Question: The image below represents what I'm trying to achieve. The main object is a div that is position:relative. The two protruding arrow tabs are divs that are position:absolute with negative values so that they sit outside of the parent's perimeter.
This works fine in all browsers except IE7 and IE8 which cut the tabs off completely as if the parent object had the style overflow:hidden.
HTML:
'''
<div id='parent'>
<div id='arrowLeft'></div>
<div id='arrowRight'></div>
</div>
'''
CSS:
'''
#parent{
position:relative;
width:600px;
height:400px;
}
#arrowLeft{
width:40px;
height:50px;
position:absolute; left:-40px; top:50%;
margin-top:-25px;
}
#arrowRight{
width:40px;
height:50px;
position:absolute; right:-40px; top:50%;
margin-top:-25px;
}
'''
Thanks all, appreciate your time!
W.

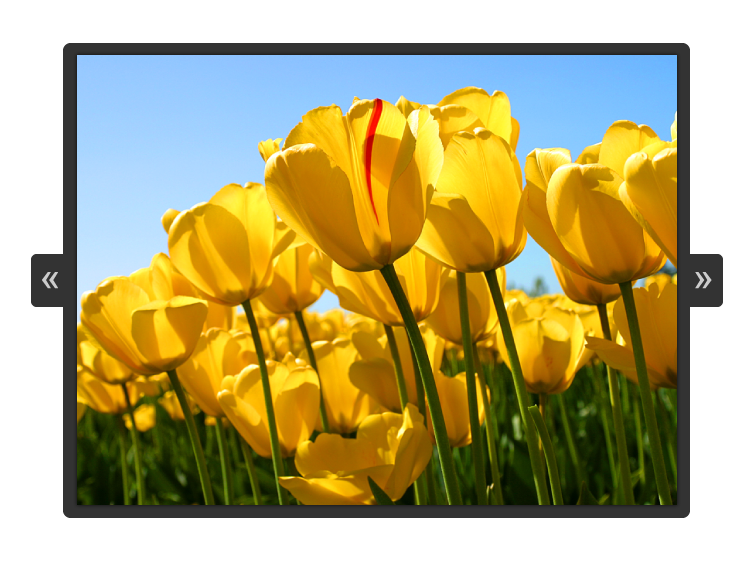
Answer: I have found the reason for this happening (still doesn't really make sense). I was fading in the image in a light box fashion and for some reason this was preventing the tabs from showing up in IE7 & IE8.
If anyone can offer any insight into the reason for this that would be appreciated. But for the time being I have just scrapped the fade for IE7/IE8 and kept it for newer browsers.
Many Thanks for your help @thirtydot!
W.
PS That fiddle site site looks pretty awesome!